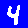
Digit: 4